Aerial crown-view tile of a tropical tree (Barro Colorado Island, Panama), acquired 20240813:
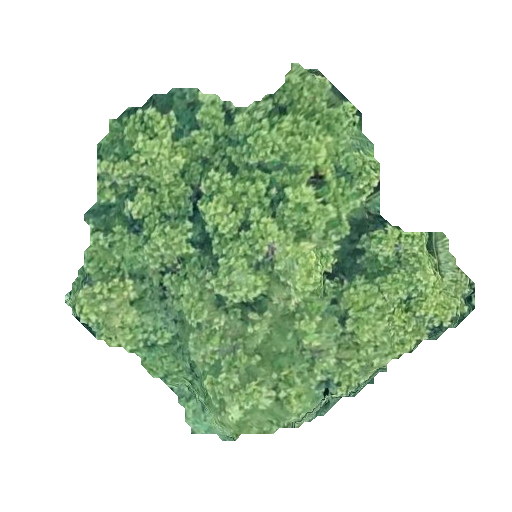
Species: Anacardium excelsum
GBIF accepted scientific name: Anacardium excelsum
Crown area: 145.786 m²